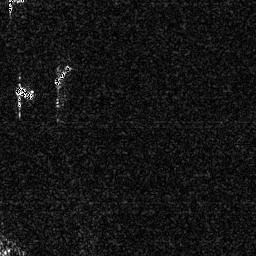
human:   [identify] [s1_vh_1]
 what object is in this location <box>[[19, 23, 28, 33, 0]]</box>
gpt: <ref>1 medium ship at the top left</ref>